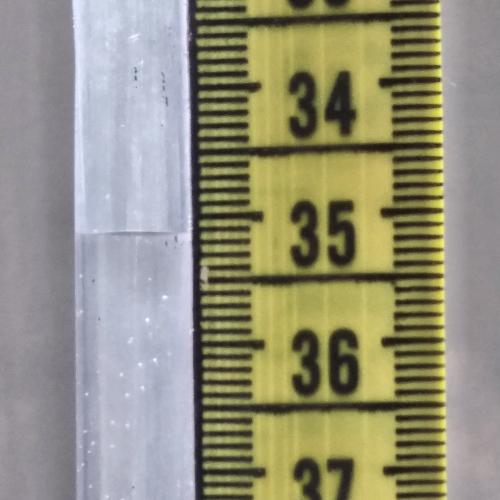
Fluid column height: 35.1 cm